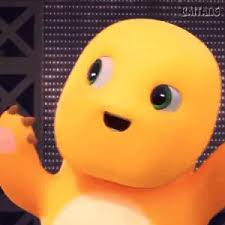
Label: nailong